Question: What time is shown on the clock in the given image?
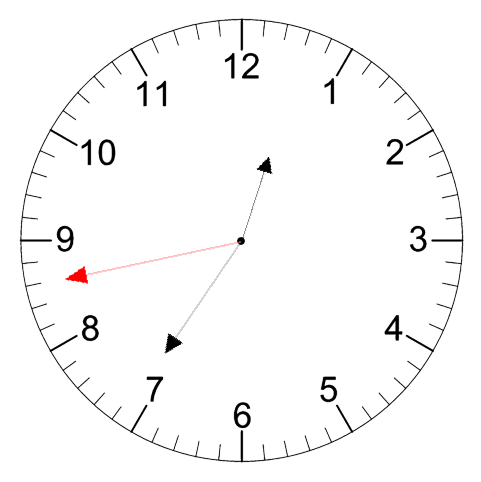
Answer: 12:35:43